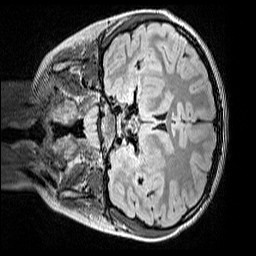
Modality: FLAIR
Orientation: coronal
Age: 9
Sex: male
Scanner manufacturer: siemens
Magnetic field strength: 3 T
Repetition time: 5 s
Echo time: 0.388 s